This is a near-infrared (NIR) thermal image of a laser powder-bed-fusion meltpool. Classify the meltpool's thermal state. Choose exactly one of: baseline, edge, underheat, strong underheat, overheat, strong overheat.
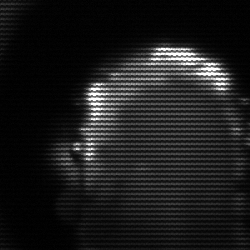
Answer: baseline